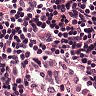
Metastatic tissue present: no